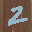
Label: 2